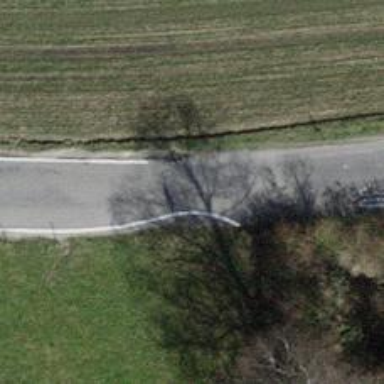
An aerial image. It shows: Asphalt road with choker traffic calming feature.